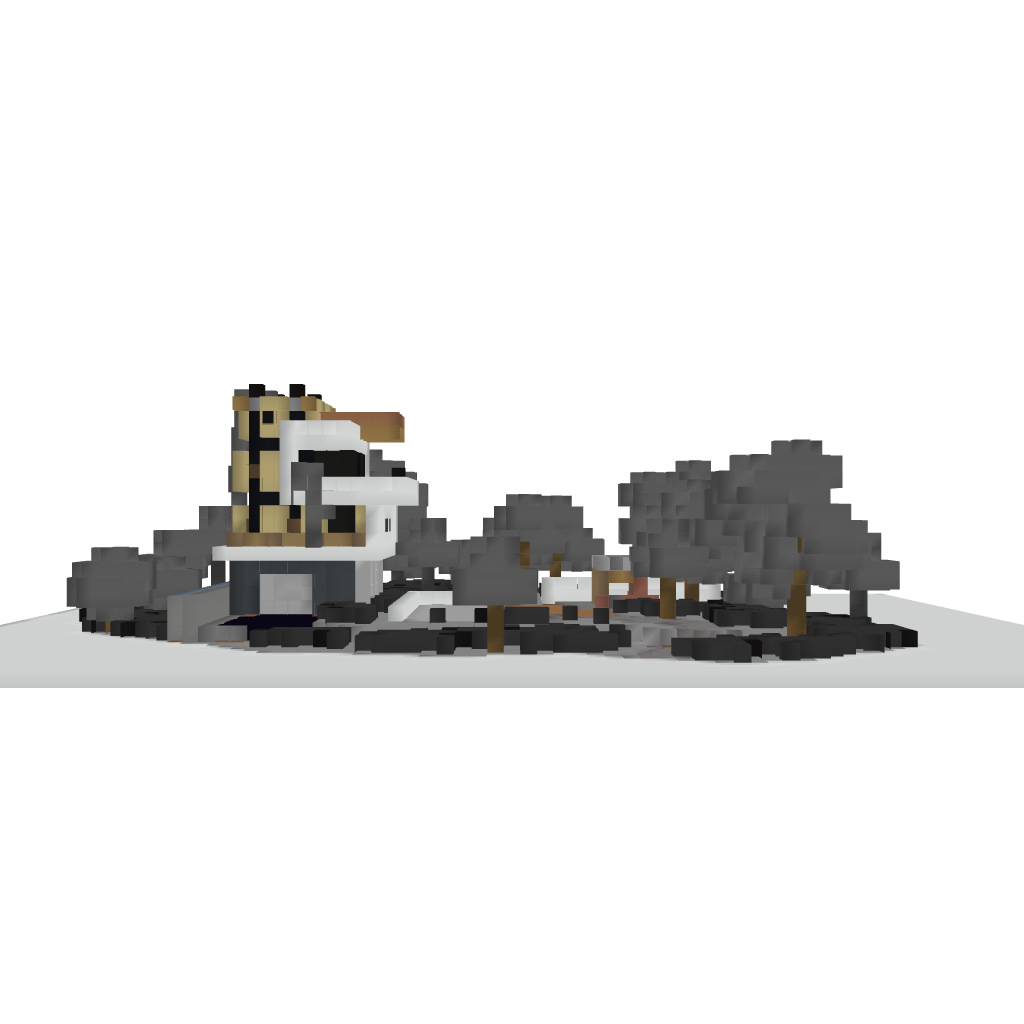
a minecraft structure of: Luxury House #2